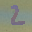
Label: 2